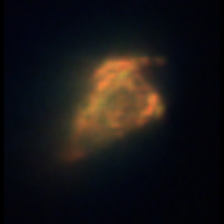
Taxon: Ciliates
Group: Other